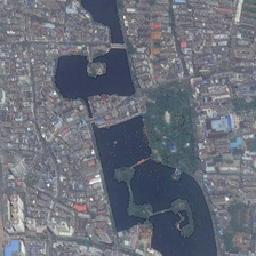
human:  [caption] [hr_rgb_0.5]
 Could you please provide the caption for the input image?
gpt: Both sides of the river are high density areas.

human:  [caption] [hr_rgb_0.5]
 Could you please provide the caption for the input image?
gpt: Both sides of the river are densely populated areas.

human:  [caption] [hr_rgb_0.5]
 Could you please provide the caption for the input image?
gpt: The park is on the right side of the river.

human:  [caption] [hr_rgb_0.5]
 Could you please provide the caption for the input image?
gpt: The two sides of the river are densely populated.

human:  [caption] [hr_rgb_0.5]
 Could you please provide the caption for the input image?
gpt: The park is on the right side of the river.